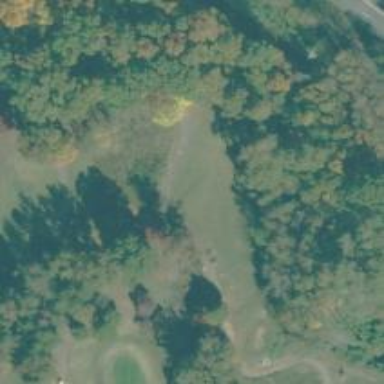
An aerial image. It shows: Mixed woodland with variety of leaf types and cycles.